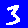
Digit: 3